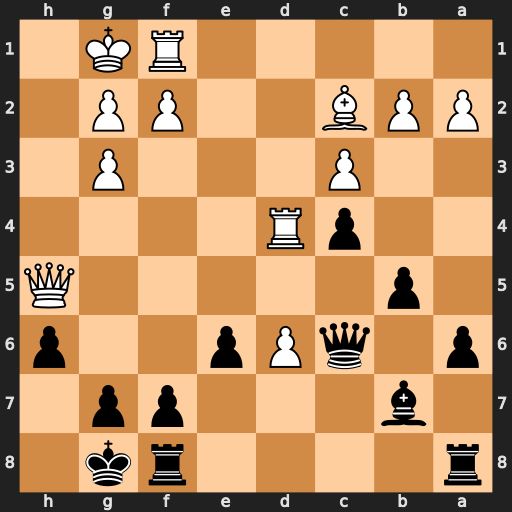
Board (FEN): r4rk1/1b3pp1/p1qPp2p/1p5Q/2pR4/2P3P1/PPB2PP1/5RK1
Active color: b
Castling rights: -
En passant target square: -
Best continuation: Qxg2#